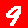
Digit: 9